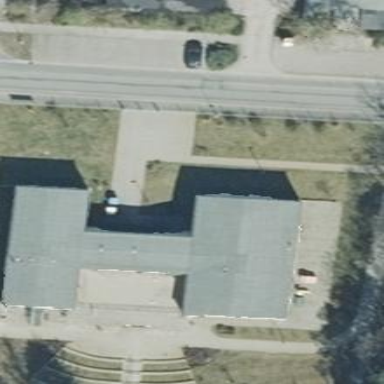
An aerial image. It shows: Kindergarten building.